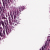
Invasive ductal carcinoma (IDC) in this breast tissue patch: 0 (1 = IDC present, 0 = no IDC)